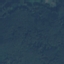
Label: Forest